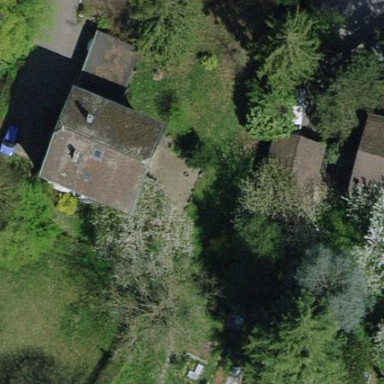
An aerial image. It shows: Garden surrounded by fence.